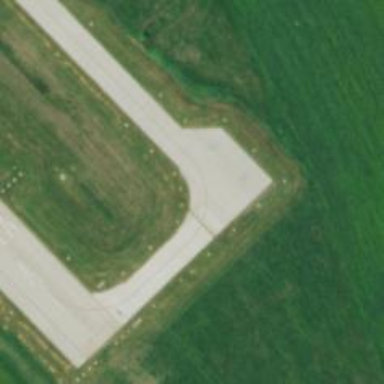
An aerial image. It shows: Image of taxiway at airport.